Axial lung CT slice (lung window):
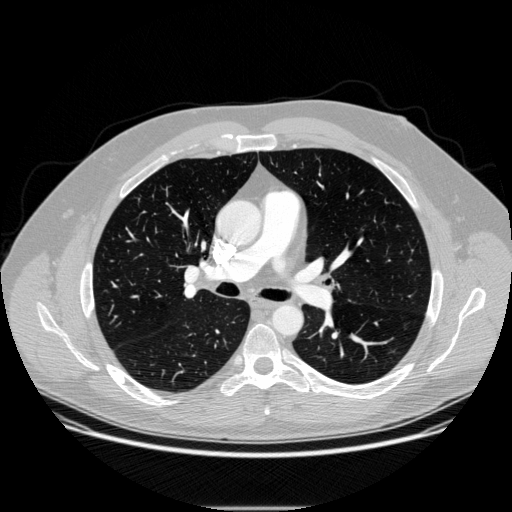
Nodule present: no